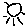
Label: sun